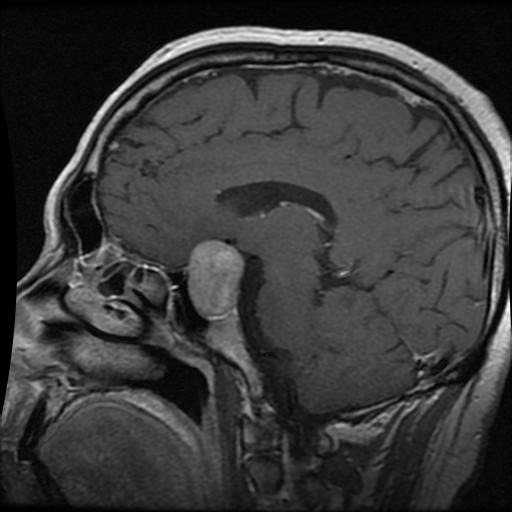
Label: pituitary